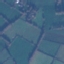
Land use / land cover class: Pasture